Field crop: maize
Growth stage: 2
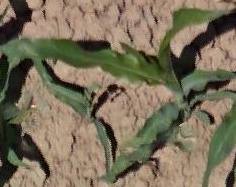
Species: maize